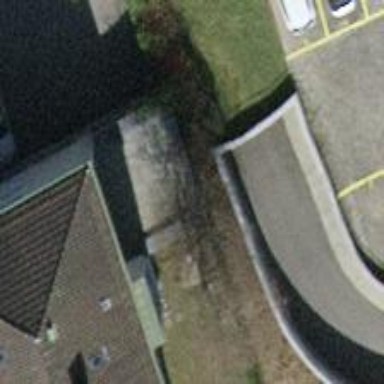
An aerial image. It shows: Parking area.